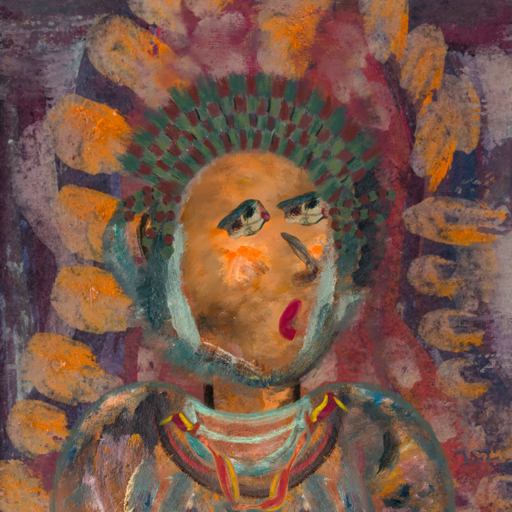
Background: Doll, Head And Neck Side: Gypsy_Queen, Face Side: Pipe, Bust: Boggyland, Hair Side: Boggyland, Head Accessory: After_Raid_Crown, Second Necklace: Gypsy_Mother_1, Necklace: Blank, Baby: Blank